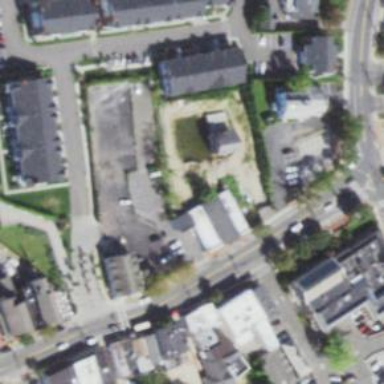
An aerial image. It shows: Post office.